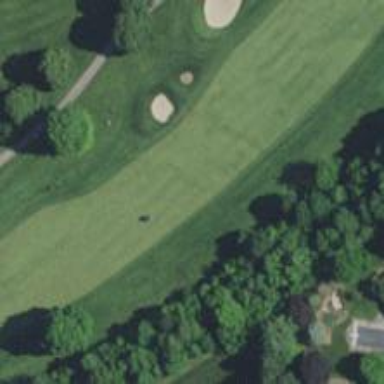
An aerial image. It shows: Grassy area designated as golf fairway.